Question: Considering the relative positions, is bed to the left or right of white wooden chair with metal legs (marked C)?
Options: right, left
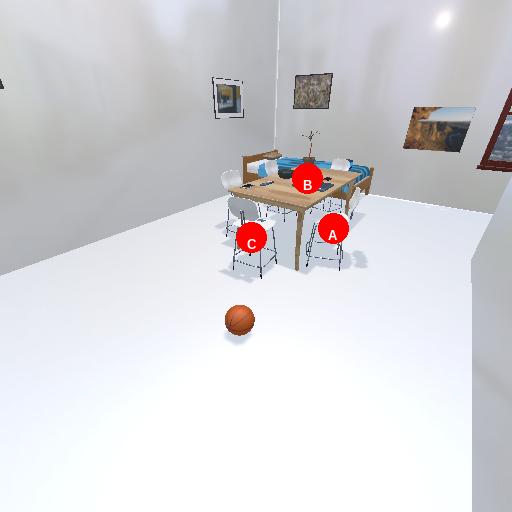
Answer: right